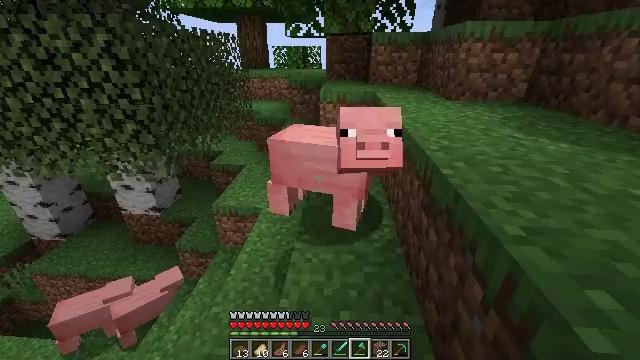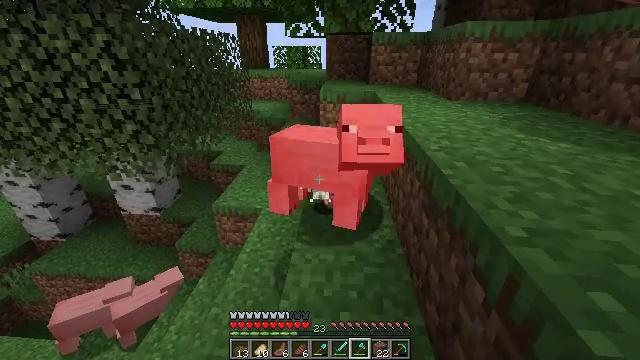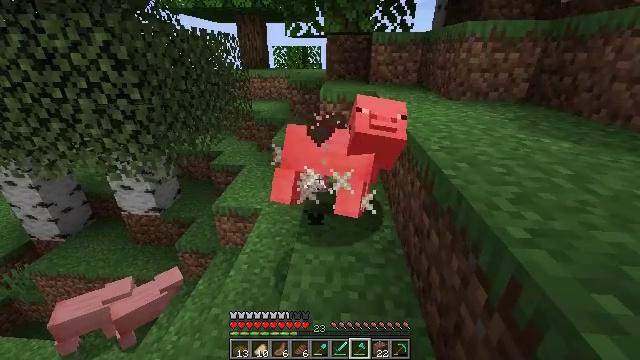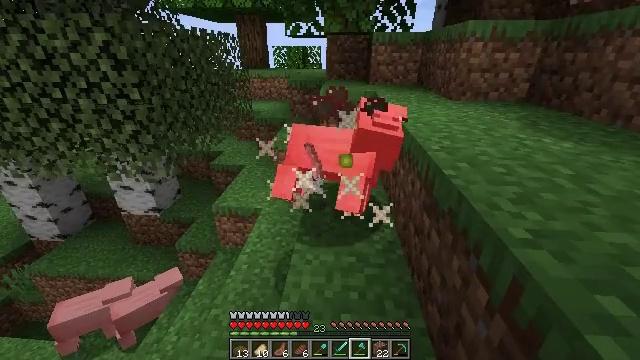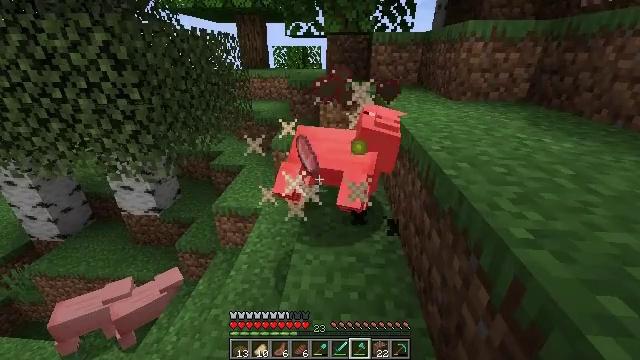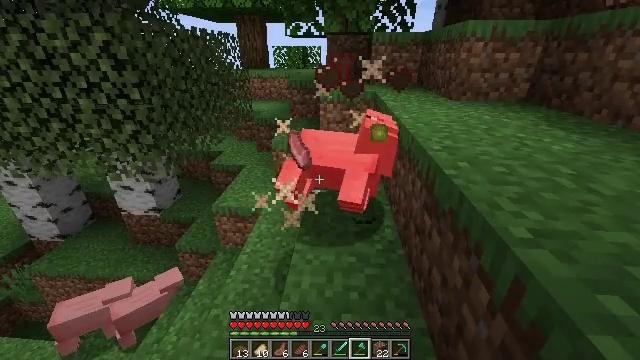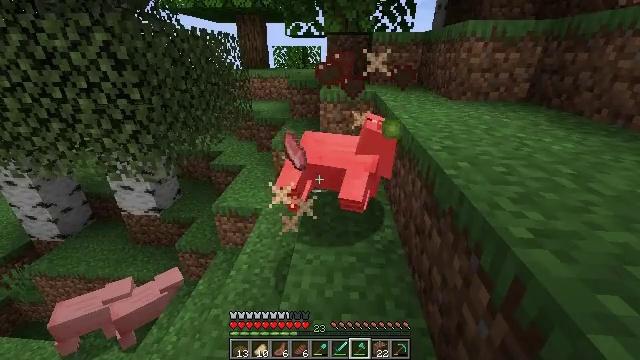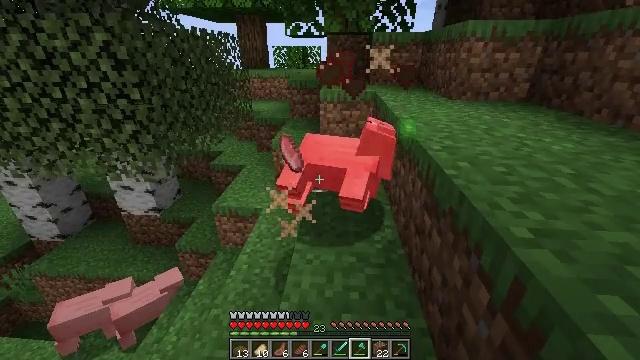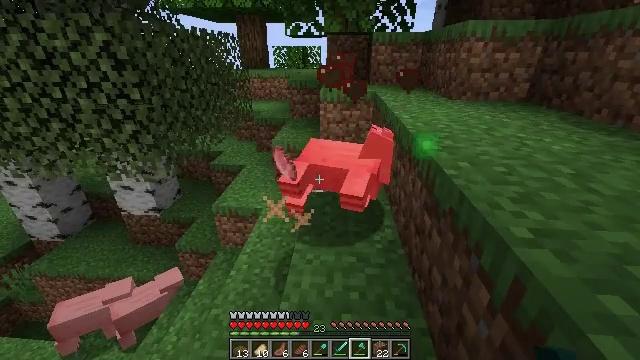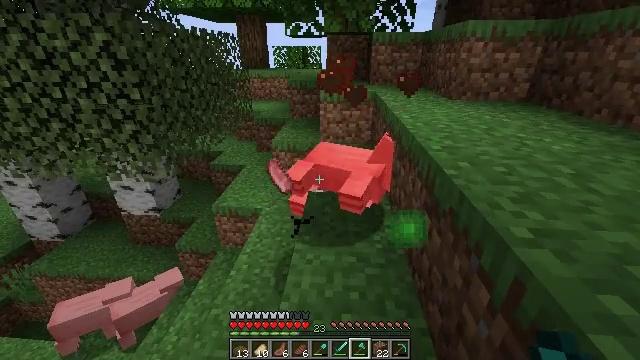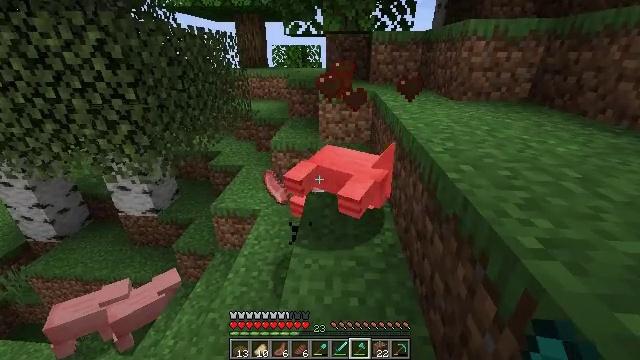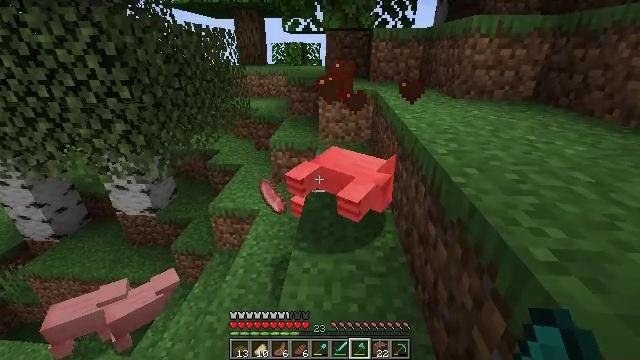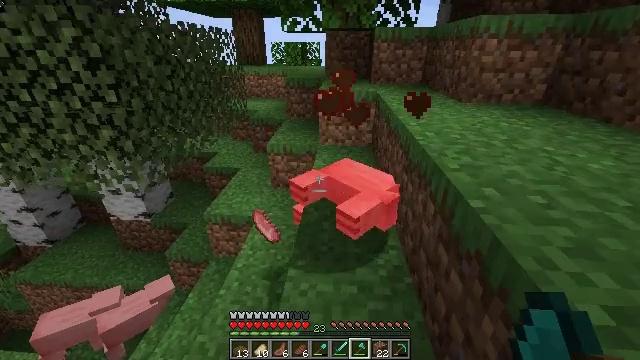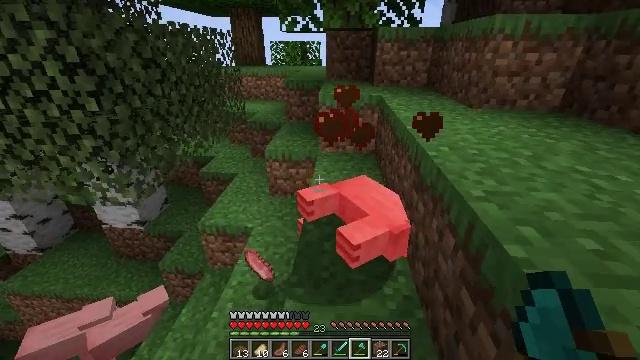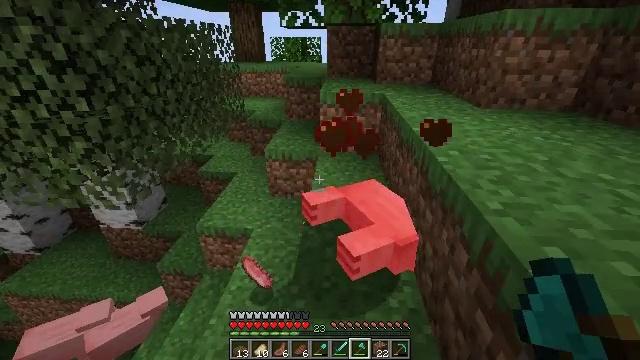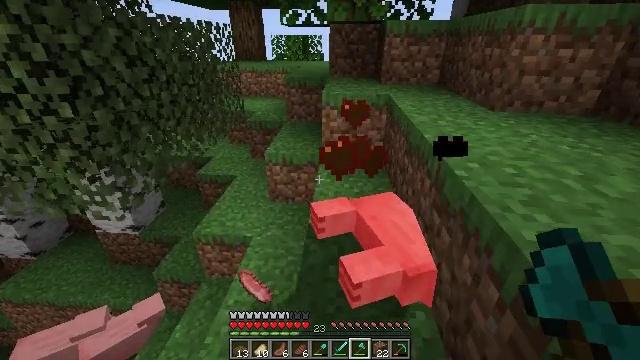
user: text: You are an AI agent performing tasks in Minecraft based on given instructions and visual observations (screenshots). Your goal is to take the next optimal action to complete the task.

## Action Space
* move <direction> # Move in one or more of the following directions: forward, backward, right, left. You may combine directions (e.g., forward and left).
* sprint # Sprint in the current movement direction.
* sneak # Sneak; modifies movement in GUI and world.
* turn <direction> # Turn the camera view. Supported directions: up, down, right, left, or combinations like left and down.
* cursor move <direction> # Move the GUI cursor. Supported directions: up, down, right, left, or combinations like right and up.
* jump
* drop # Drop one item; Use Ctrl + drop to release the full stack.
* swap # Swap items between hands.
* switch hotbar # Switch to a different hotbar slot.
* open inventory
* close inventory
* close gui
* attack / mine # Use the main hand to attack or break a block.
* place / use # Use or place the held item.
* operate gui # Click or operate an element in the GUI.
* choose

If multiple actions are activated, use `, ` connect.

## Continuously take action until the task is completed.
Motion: motion action
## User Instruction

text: Remove birch leaves from trees.
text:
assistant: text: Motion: no_op
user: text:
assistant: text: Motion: no_op
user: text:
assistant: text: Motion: no_op
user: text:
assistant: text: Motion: no_op
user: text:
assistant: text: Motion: no_op
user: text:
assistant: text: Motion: no_op
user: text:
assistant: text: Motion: no_op
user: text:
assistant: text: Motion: no_op
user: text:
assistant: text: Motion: no_op
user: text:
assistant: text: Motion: move forward
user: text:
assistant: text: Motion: move forward
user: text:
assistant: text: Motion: move forward
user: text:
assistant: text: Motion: move forward
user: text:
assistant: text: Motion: move forward
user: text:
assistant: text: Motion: move forward
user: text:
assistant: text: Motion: move forward
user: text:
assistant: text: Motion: move forward
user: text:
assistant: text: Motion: move forward
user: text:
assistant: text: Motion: move forward
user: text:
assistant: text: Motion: move forward and move left, turn right
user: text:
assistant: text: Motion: move forward and move left, turn right
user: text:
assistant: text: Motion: move left, turn right
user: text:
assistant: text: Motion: turn right and up
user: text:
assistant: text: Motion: turn right and up
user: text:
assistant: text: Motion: turn right
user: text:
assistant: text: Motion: no_op
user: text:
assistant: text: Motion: turn left and down
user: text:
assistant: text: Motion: turn left and down
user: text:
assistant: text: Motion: turn left and down
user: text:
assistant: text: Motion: move left, turn left and down